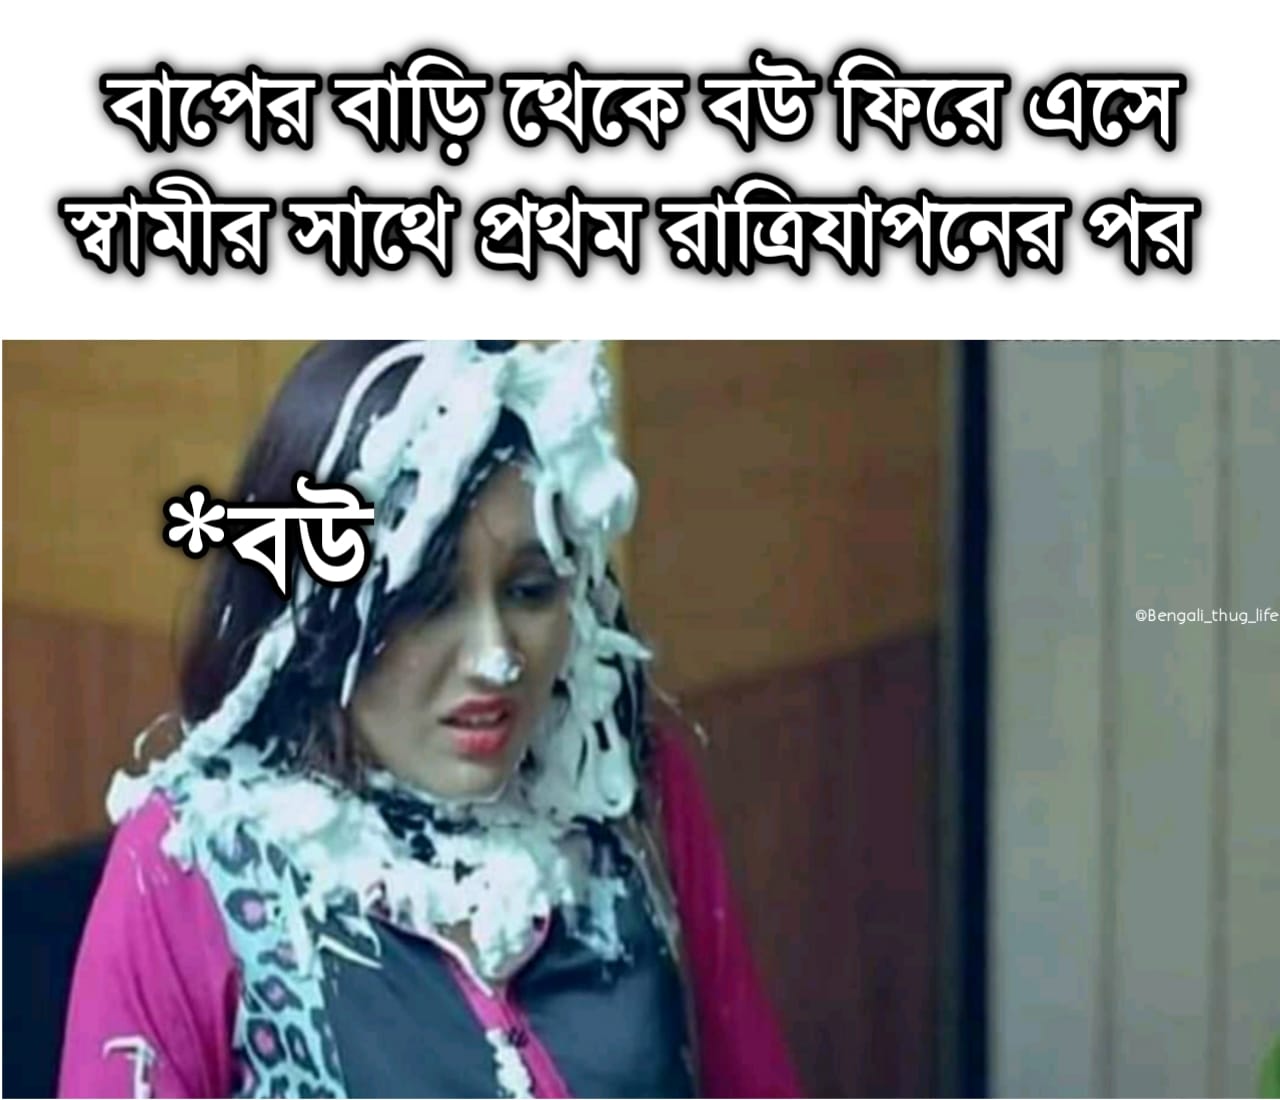
Text: বাপের বাড়ি থেকে বউ ফিরে এসে স্বামীর সাথে প্রথম রাত্রিযাপনের পর    *বউ
Label: Hate
Hate category: Personal Offence
Targeted group: Individual